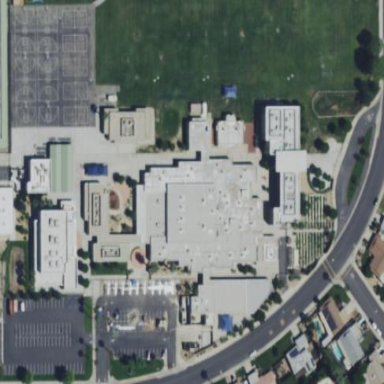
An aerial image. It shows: School.